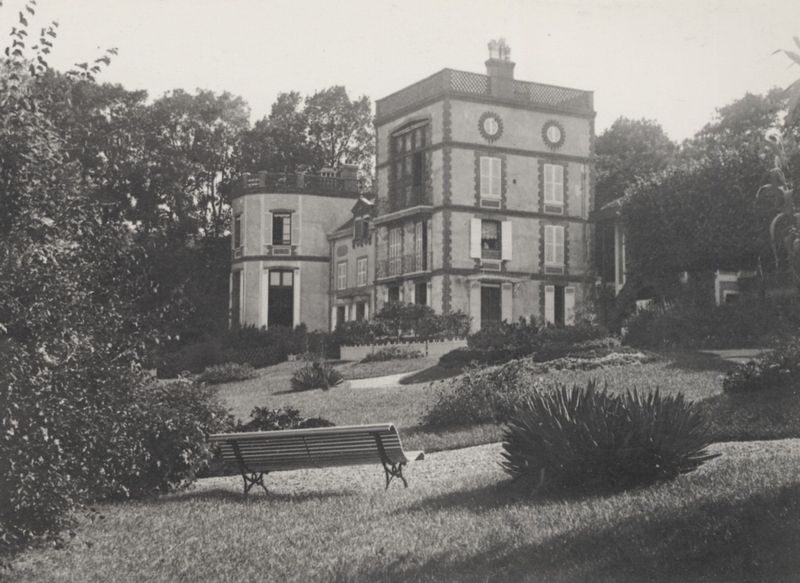
Titel: Das Haus in Verneuil mit neuen Anbauten
Künstler: Francois Emile Zola
Schlagwörter: baum, blätter, flügel, himmel, laub, schatten, weiß, bäume, landschaft, blume, blumen, fenster, grau, holz, licht, schwarz, terasse, tür, anlage, dach, gebäude, gras, haus, park, rasen, schloss, weg, wiese, alt, architektur, hügel, natur, strauch, brüstung, busch, büsche, sonne, sträucher, wege, pflanzen, england, schräg, anhöhe, fensterläden, kamin, schornstein, garten, balkon, terrasse, sommer, ansicht, fassade, italien, süden, türen, abhang, mittag, hang, sonnenlicht, dorf, ziegel, türe, laden, läden, bank, geländer, anbau, foto, fotografie, photographie, wei, eisen, fensterladen, wohnhaus, eckig, rundfenster, balustrade, idyll, scheibe, schwarzweiß, kreise, photo, aussenansicht, villa, alleen, anwesen, landhaus, beet, beete, historismus, holzbank, etagen, geschosse, stockwerke, aufnahme, bau, englisch, landsitz, palais, flachdach, dachterrasse, fassde, rondell, oberlicht, belvedere, medaillons, schonstein, weisen, runde fenster, gartenweg, oberlichter, gartenbank, parkbank, pflanzung